Interaction volume radius: 10 \u00c5
Interaction volume height: 35 \u00c5
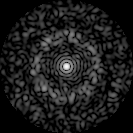
Disorder parameter: 0.8405